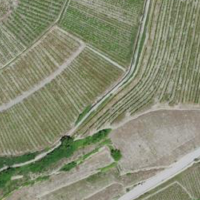
EUNIS habitat code: 40
Species observed at this site:
Vicia cracca